Interaction volume radius: 10 \u00c5
Interaction volume height: 35 \u00c5
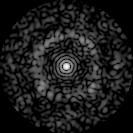
Disorder parameter: 0.7638